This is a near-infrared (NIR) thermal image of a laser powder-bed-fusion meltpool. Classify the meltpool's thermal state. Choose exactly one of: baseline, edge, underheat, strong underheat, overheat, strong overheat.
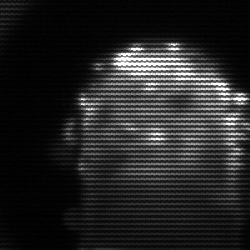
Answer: baseline